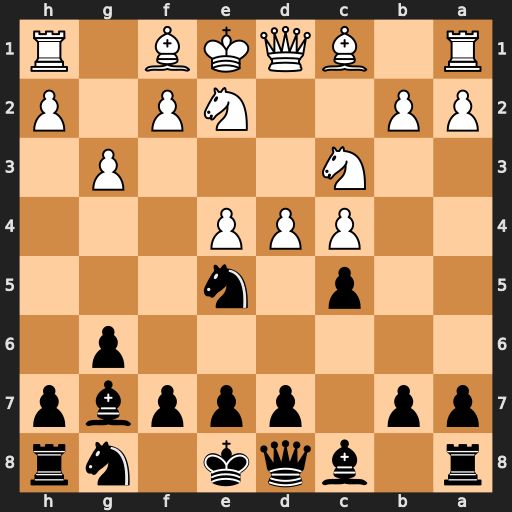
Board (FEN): r1bqk1nr/pp1pppbp/6p1/2p1n3/2PPP3/2N3P1/PP2NP1P/R1BQKB1R
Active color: b
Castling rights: KQkq
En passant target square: -
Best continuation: Nf3#